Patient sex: M
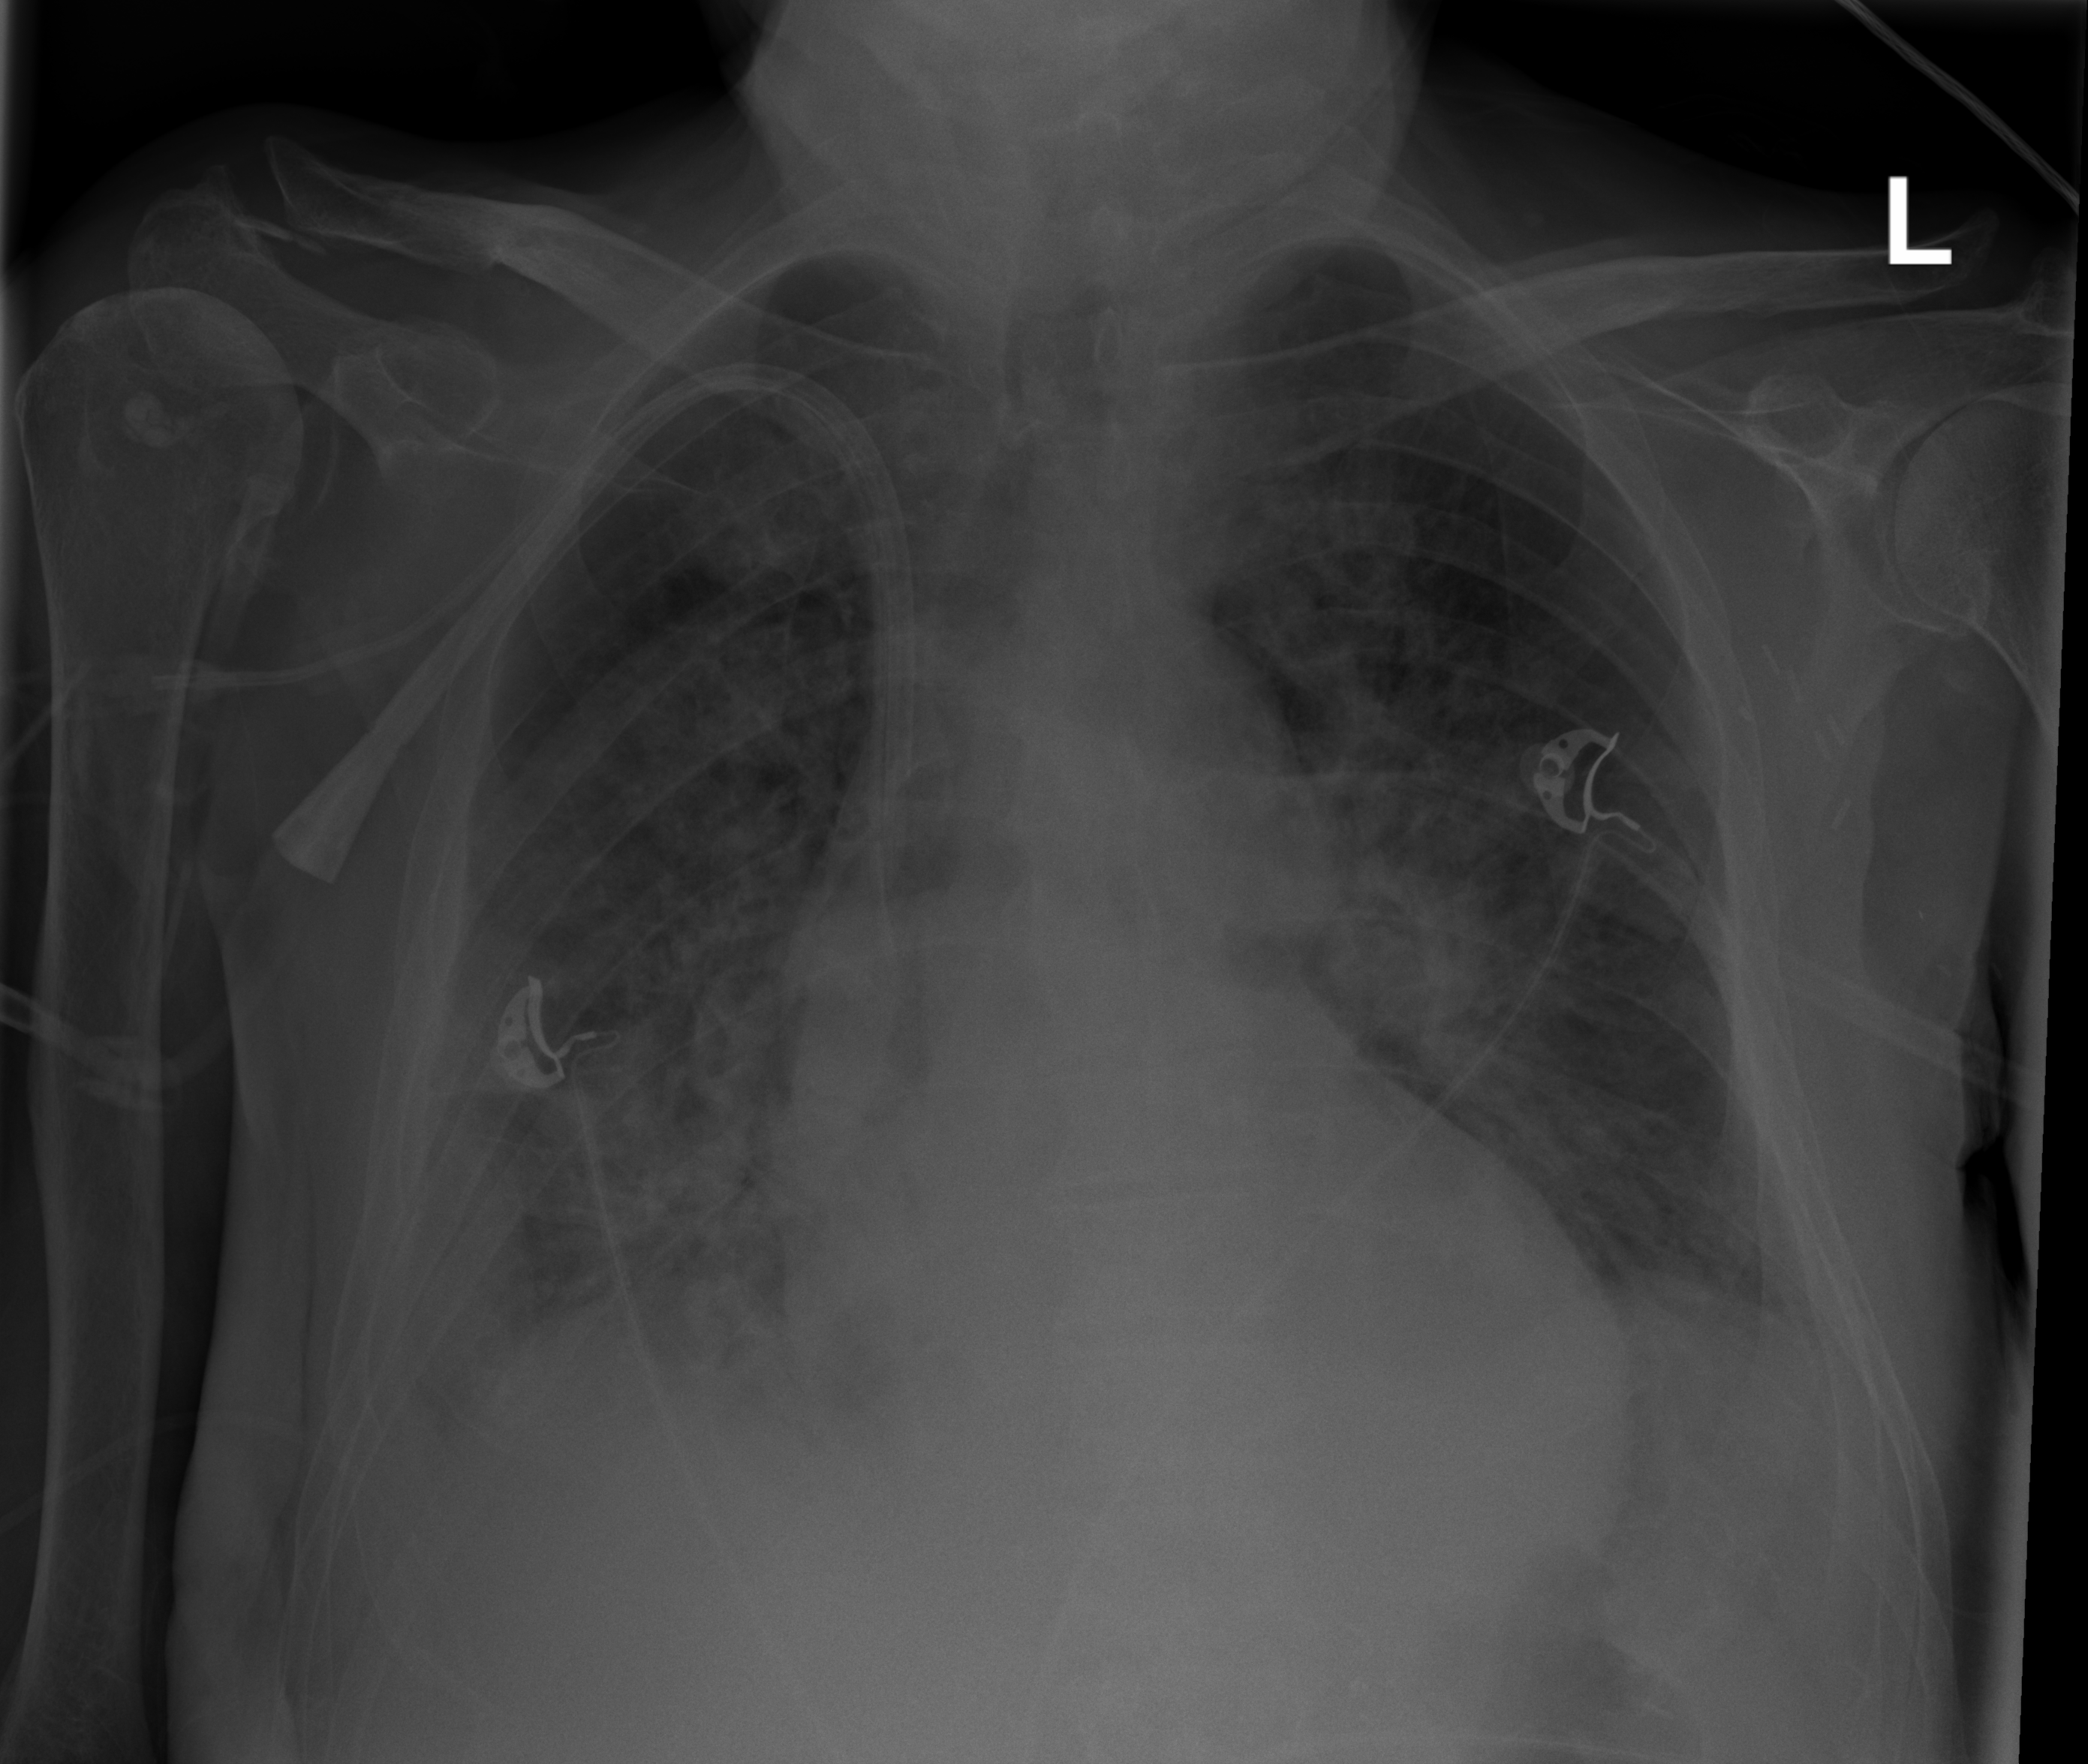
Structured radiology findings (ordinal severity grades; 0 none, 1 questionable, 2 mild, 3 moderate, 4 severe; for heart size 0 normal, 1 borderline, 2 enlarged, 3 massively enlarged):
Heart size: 2
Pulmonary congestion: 2
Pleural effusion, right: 2
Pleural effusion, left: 1
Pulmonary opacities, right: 3
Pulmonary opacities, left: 2
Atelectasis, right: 2
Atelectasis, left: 2